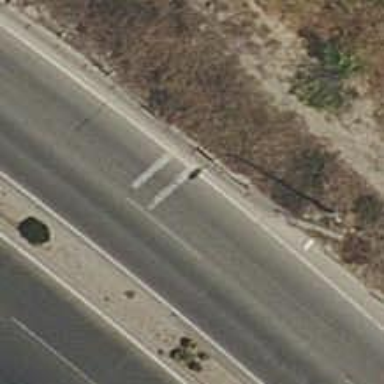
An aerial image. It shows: Road with traffic signals.